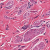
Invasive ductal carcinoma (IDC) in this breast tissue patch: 0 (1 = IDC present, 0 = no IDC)